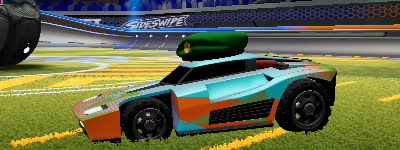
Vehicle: breakout